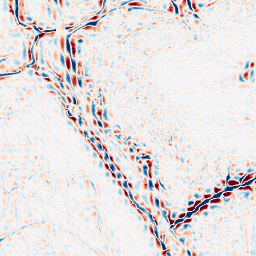
Category: wavelet
Decomposition family: wavelet_biorthogonal
Decomposition parameters: wavelet: bior3.5
level: 3
Upsampling method: sinc_blackman
Upsampling parameters: scale: 8
kernel_size: 16
Upsampling scale: 8